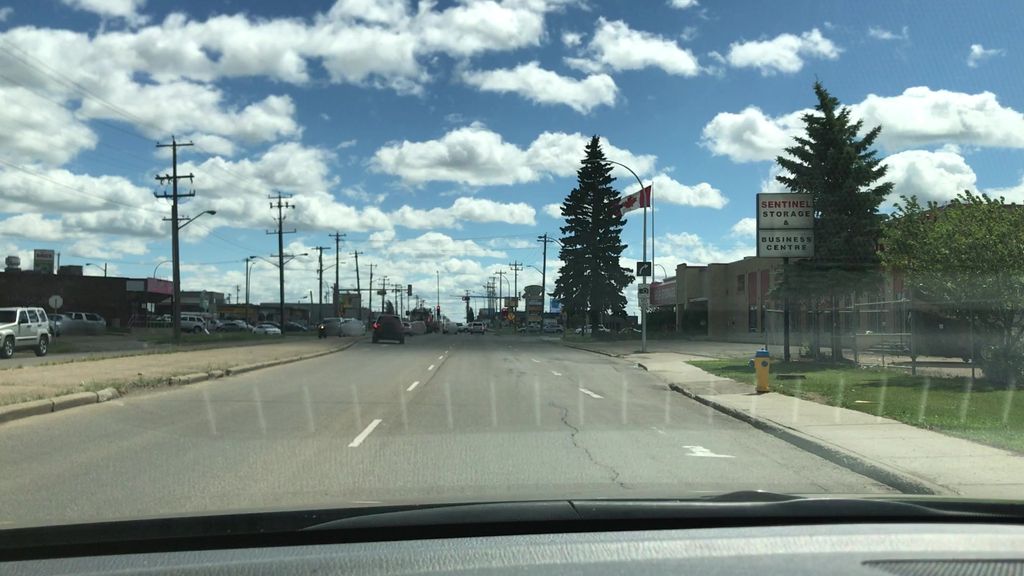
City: edmonton